Field crop: tomato
Growth stage: 2
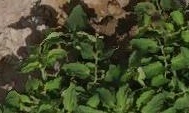
Species: tomato